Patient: sex M, age 36
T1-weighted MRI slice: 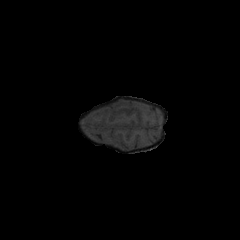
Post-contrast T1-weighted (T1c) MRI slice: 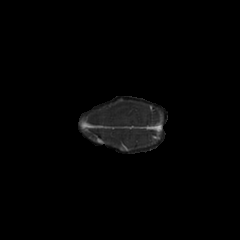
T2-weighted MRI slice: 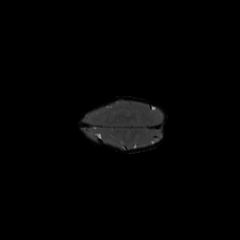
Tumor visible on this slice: no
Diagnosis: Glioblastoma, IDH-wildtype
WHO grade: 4